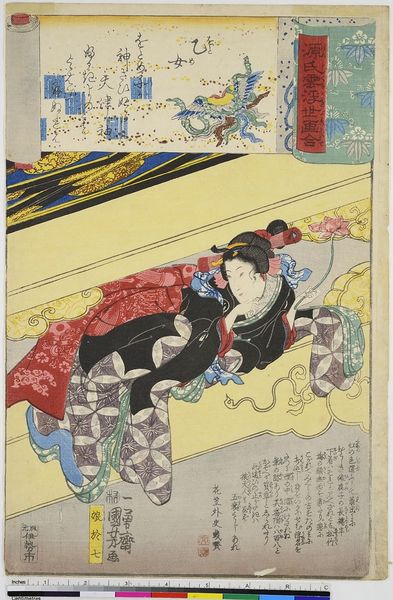
Titel: Otome, Blatt 20 aus der Serie: Genji Wolken zusammen mit Ukiyo-e
Künstler: Utagawa Kuniyoshi
Standort: Hamburg
Institution: Museum für Kunst und Gewerbe Hamburg
Schlagwörter: blumen, frau, figur, person, holzschnitt, japanisch, gestalt, berlin, druck, druckgraphik, druckgrafik, literatur, chinesisch, zeit, farbholzschnitt, federzeichnung, kalligraphie, kalligrafie, edo, charaktere, reproduktionen, druckerzeugnisse, blüte, ukiyo, lit, literarische, genji, japanischer künstler